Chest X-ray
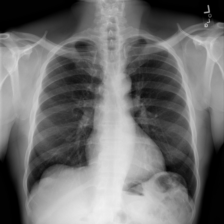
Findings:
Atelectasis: negative
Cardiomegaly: negative
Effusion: negative
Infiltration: negative
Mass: negative
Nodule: negative
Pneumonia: negative
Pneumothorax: negative
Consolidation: negative
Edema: negative
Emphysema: negative
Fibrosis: negative
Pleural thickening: negative
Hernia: negative